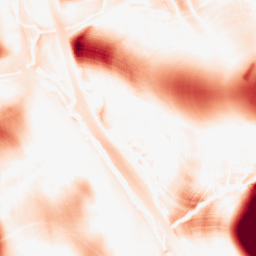
Category: morphological
Decomposition family: morphological
Decomposition parameters: operation: opening
size: 50
Upsampling method: quartic
Upsampling parameters: scale: 8
Upsampling scale: 8